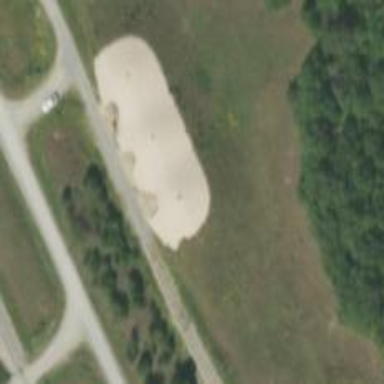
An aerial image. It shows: Military bunker for protection and defense.